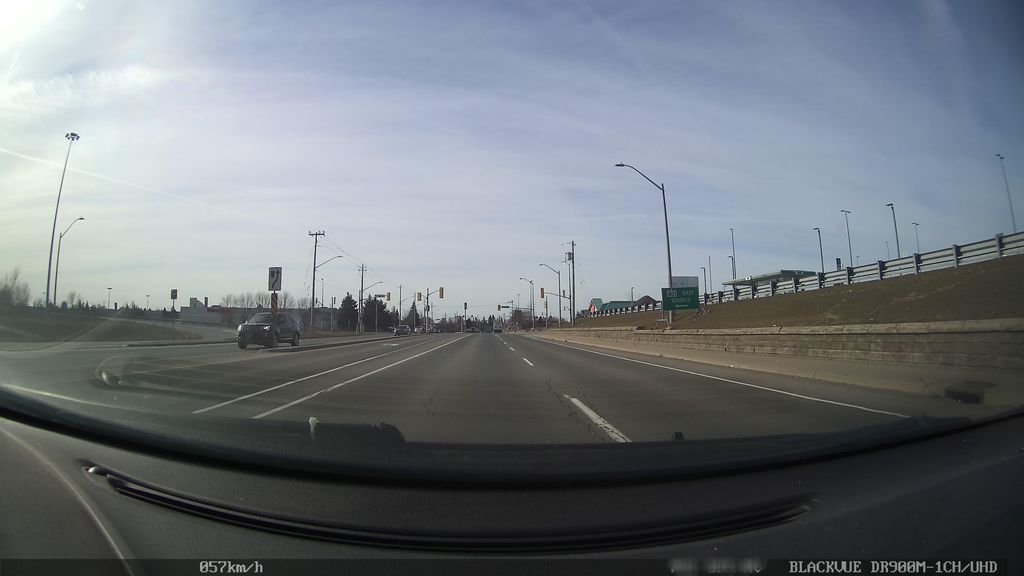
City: kitchener-waterloo